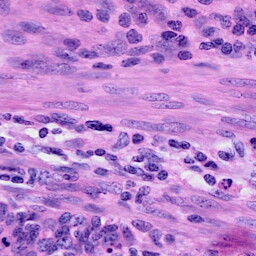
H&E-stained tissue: Cervix